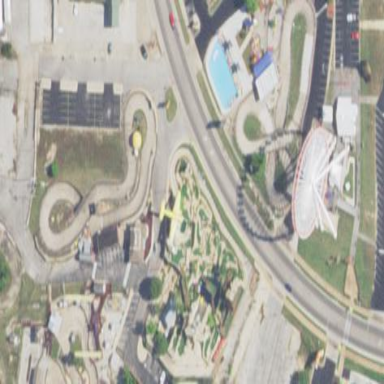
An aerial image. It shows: Miniature golf course.